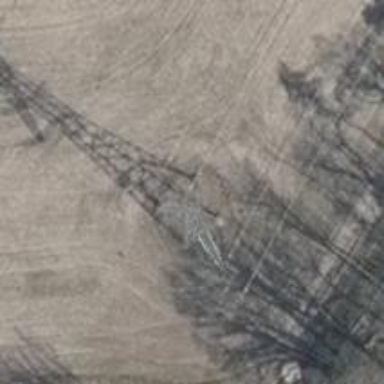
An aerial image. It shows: Towering power structure.